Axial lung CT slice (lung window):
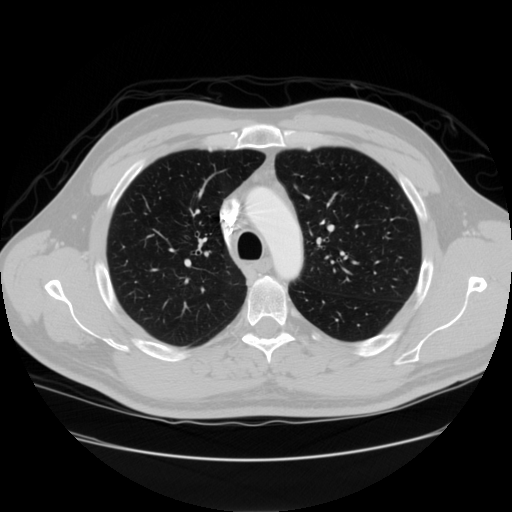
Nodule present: no